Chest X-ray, PA view. Patient: 38 years old, sex F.
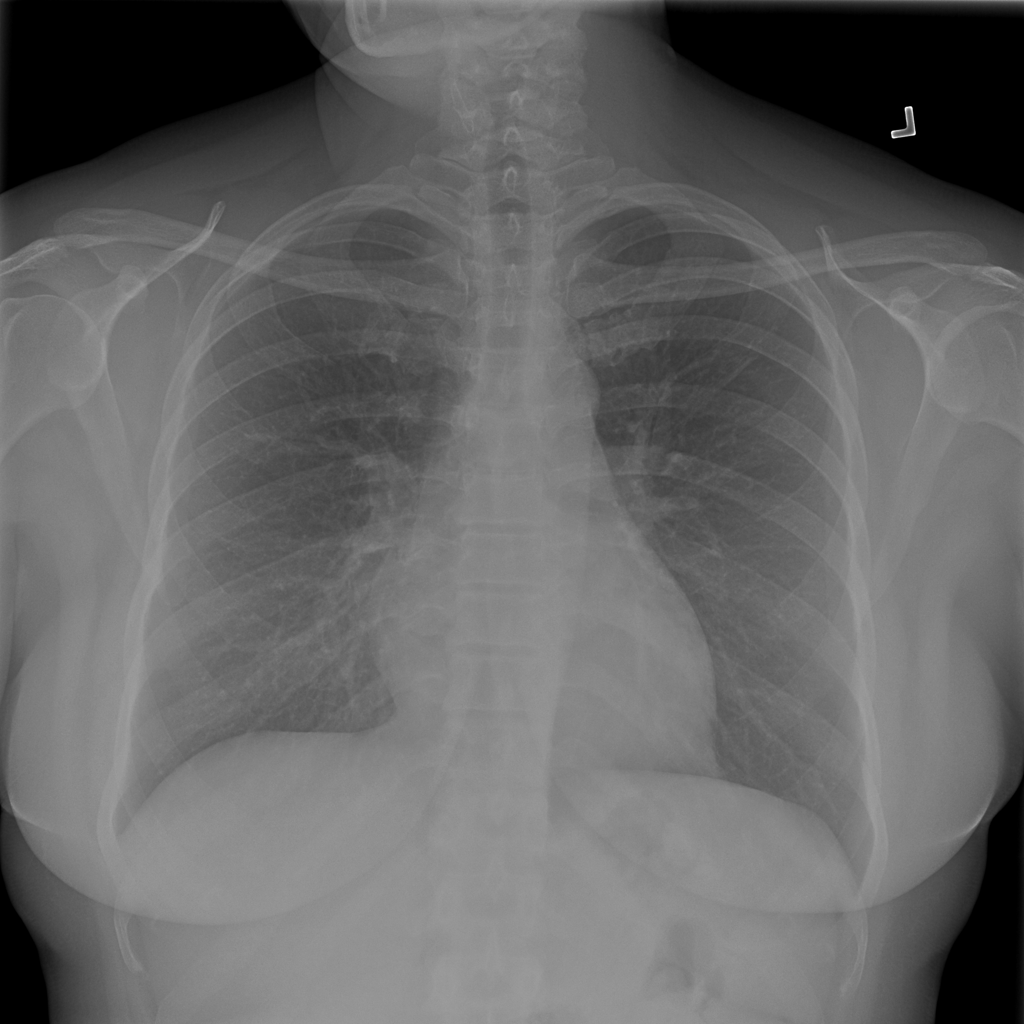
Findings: No Finding